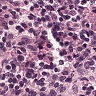
Metastatic tissue present: no